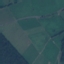
Land use / land cover: Pasture